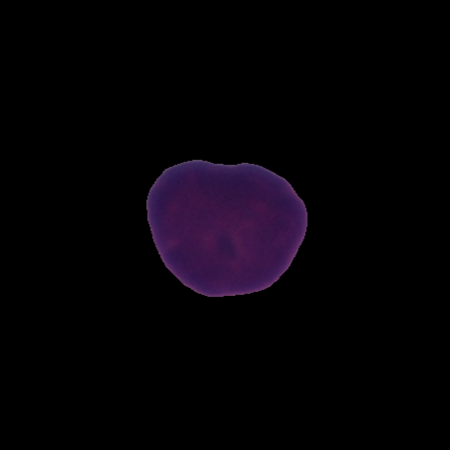
Label: healthy